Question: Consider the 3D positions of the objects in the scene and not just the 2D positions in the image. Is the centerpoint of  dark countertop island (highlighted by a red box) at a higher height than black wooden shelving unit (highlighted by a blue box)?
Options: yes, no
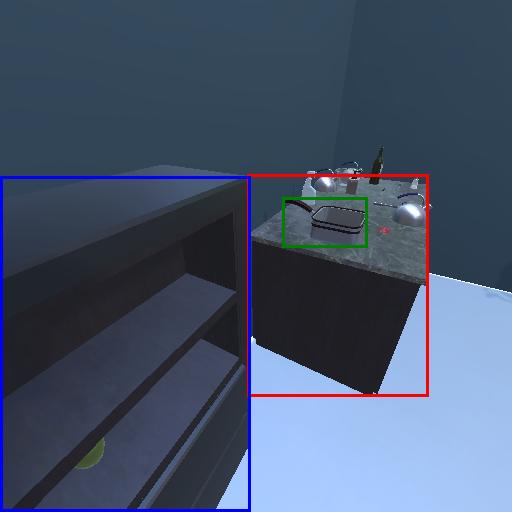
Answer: yes